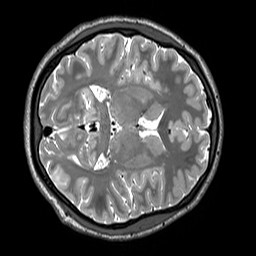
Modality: T2w
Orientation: axial
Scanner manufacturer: siemens
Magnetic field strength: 3 T
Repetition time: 3.2 s
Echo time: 0.406 s